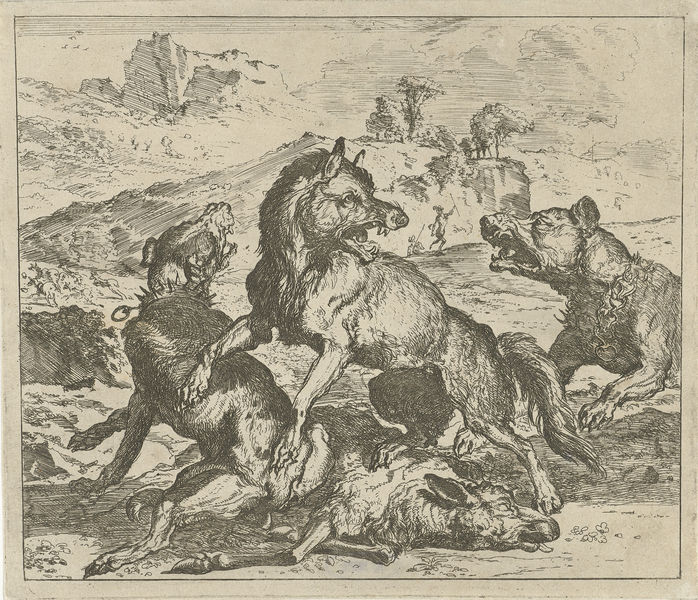
Titel: Wolf aangevallen door honden
Künstler: Abraham Daniëlsz. Hondius
Standort: Amsterdam
Institution: Rijksmuseum
Schlagwörter: felsen, kampf, wolf, bäume, landschaft, hunde, schaf, hirte